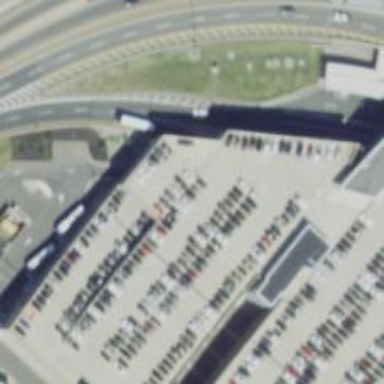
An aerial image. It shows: Tertiary road passing through building tunnel.